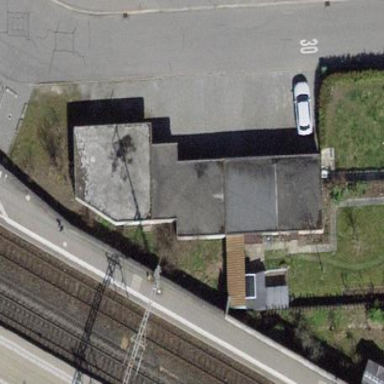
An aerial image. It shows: Garage building.